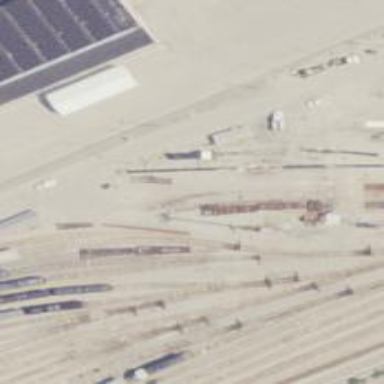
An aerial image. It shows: Railway yard in service.